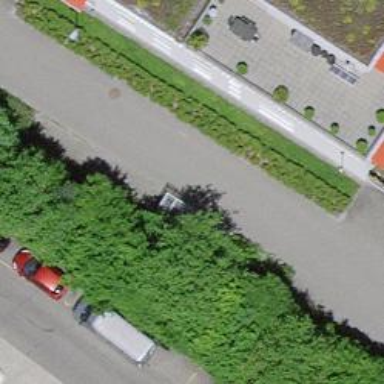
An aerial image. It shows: Bicycle parking area with wall loops.